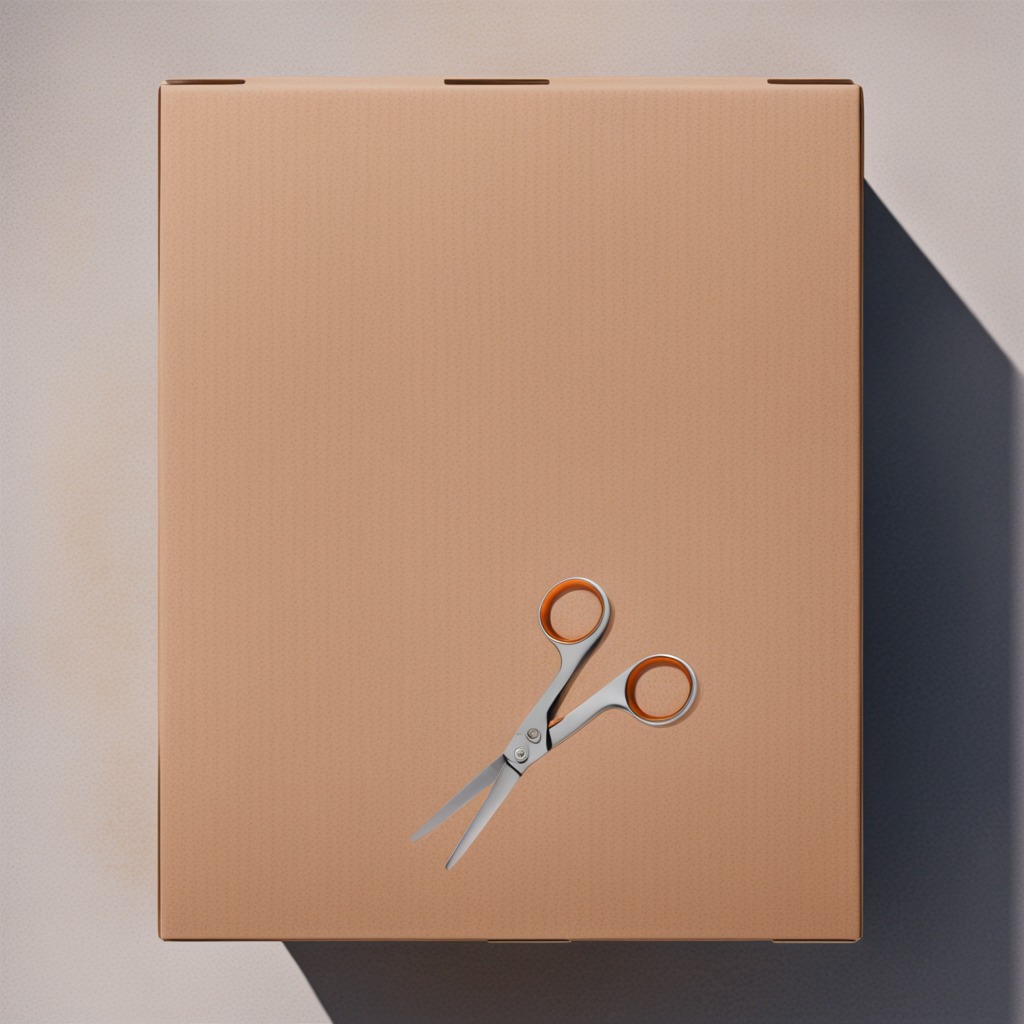
A scissor lying on a cardboard box surface in an outdoor workshop during daytime bright natural light soft shadows slightly creased but